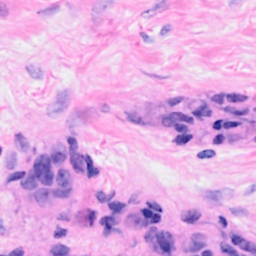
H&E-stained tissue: Breast